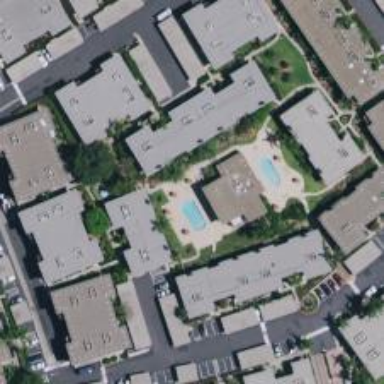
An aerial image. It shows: Residential apartments building.